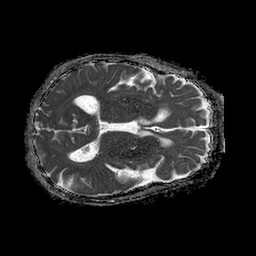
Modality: ADC
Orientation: axial
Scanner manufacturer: philips
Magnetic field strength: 1.5 T
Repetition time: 4.6 s
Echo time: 0.08631 s